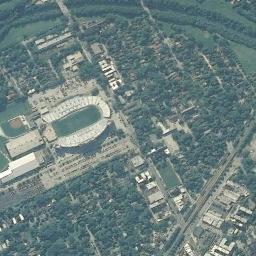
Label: stadium